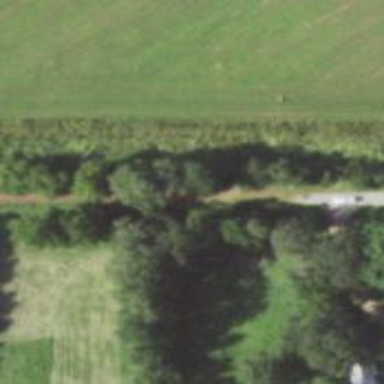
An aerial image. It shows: Row of trees in natural setting.